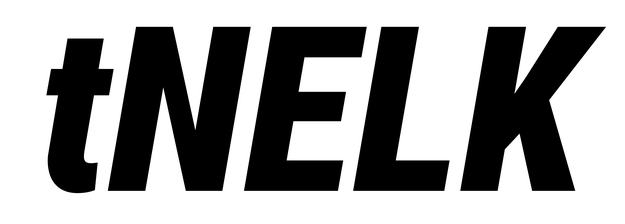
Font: Roboto-Italic_Condensed_Black_Italic